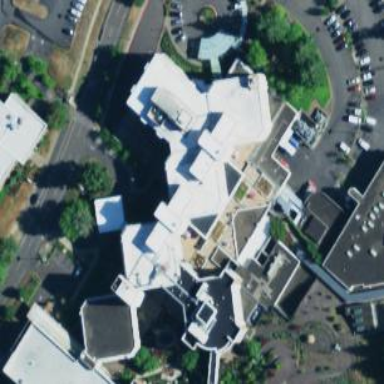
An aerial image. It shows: Building part with flat roof.